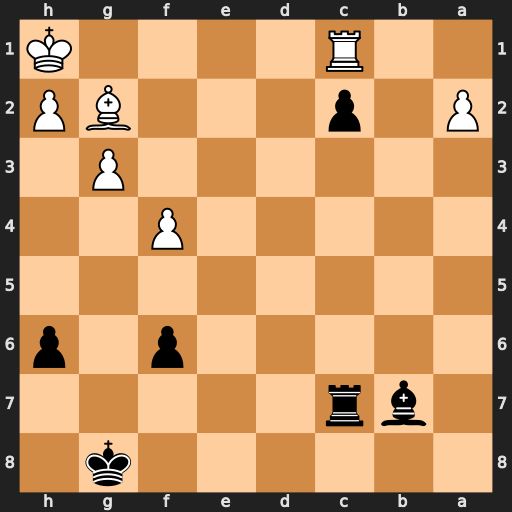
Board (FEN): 6k1/1br5/5p1p/8/5P2/6P1/P1p3BP/2R4K
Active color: b
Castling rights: -
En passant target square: -
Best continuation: Rd7 Bxb7 Rd1+ Rxd1 cxd1=Q+